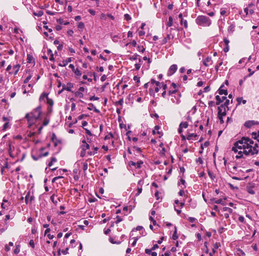
Tumor epithelial tissue: no
Tumor-associated stroma tissue: no
Normal tissue: yes